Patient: sex M, age 37
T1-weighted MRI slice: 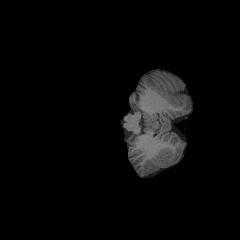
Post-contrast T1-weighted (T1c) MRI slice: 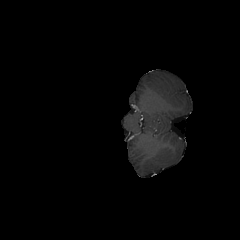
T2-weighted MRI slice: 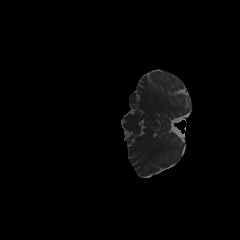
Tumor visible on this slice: no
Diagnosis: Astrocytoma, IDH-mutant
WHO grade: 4